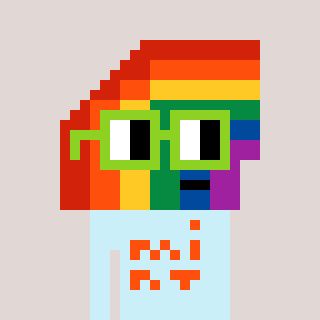
a pixel art character with square light green glasses, a rainbow-shaped head and a cold-colored body on a warm background